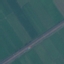
Land use / land cover class: Highway